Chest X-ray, AP view. Patient: 26 years old, sex F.
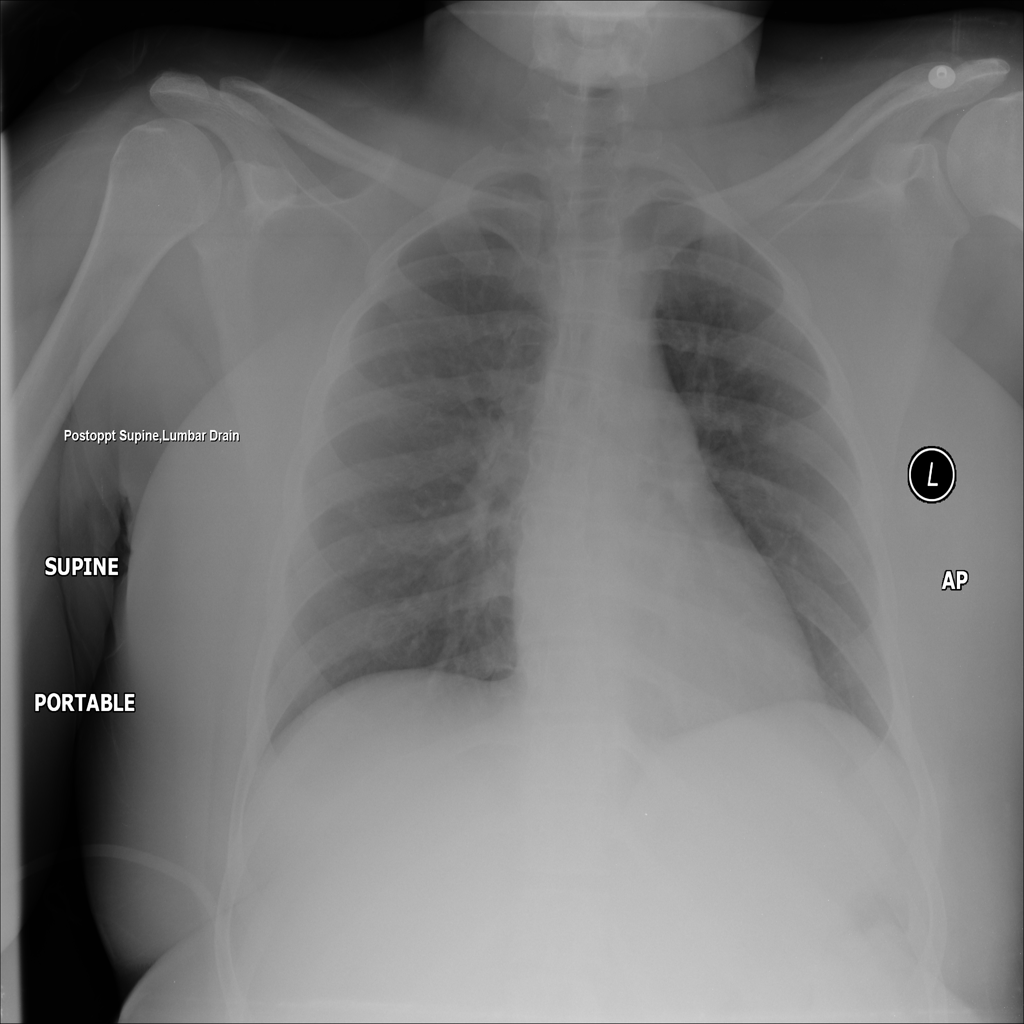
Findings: No Finding